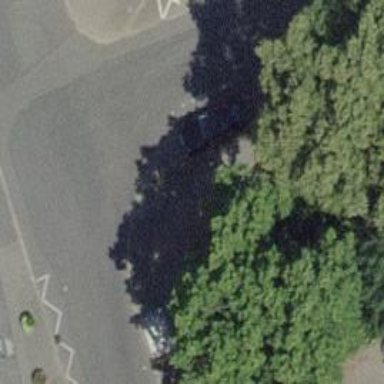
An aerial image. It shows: Taxi stand.